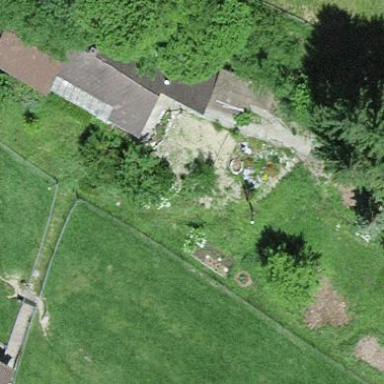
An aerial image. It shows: Farmyard area.